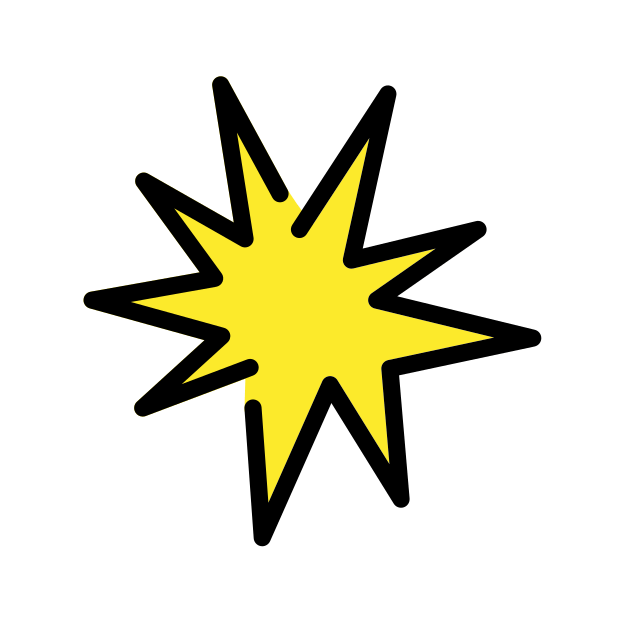
Emoji: 💥
Name: collision symbol
Unicode: 0x1f4a5